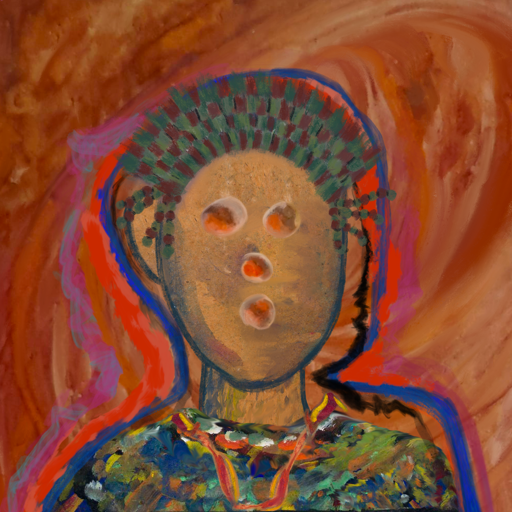
Background: Pious_Lady, Head And Neck Front: In_The_Sun, Face Front: Rupkatha, Bust: An_Impression, Hair Front: Experience, Head Accessory: After_Raid_Crown, Second Necklace: Gypsy_Mother_1, Necklace: Blank, Baby: Blank